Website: bh-photo
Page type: customer-info-address
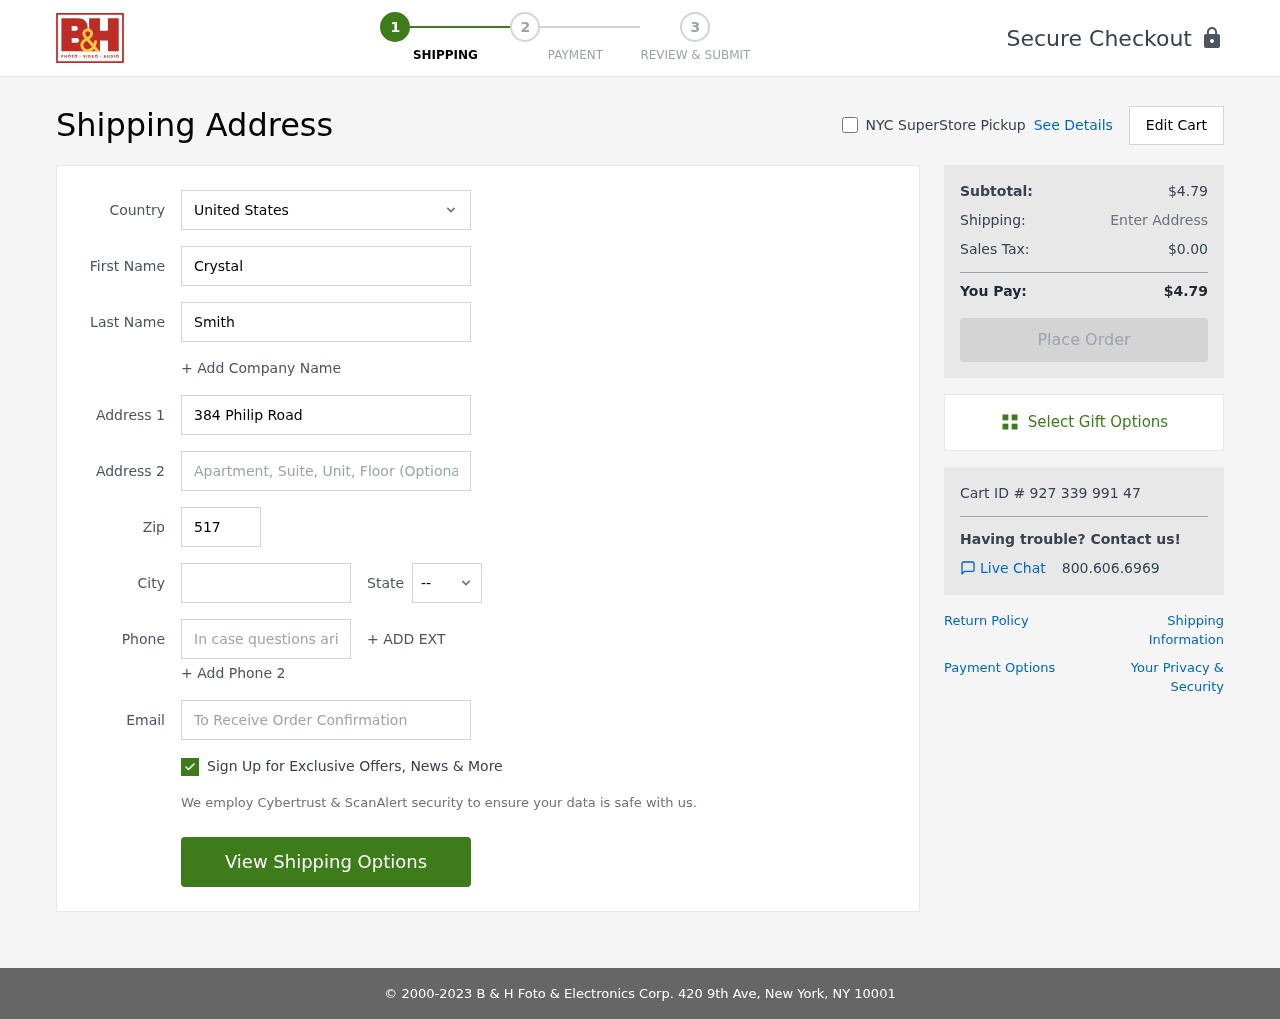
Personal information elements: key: PII_CITY
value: Sarahland
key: PII_COUNTRY
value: United States
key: PII_EMAIL
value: crystalsmith@hotmail.com
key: PII_FIRSTNAME
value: Crystal
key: PII_LASTNAME
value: Smith
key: PII_PHONE
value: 8277867615
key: PII_POSTCODE
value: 51712
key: PII_STATE_ABBR
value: MS
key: PII_STREET
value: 384 Philip Road
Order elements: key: ORDER_SUBTOTAL
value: $4.79
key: ORDER_TAX
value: $0.00
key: ORDER_TOTAL
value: $4.79
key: ORDER_ID
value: Cart ID # 927 339 991 47